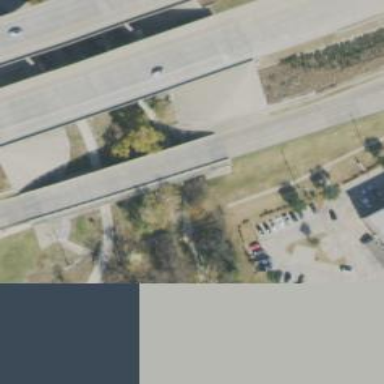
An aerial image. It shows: There is secondary road bridge with frontage road.